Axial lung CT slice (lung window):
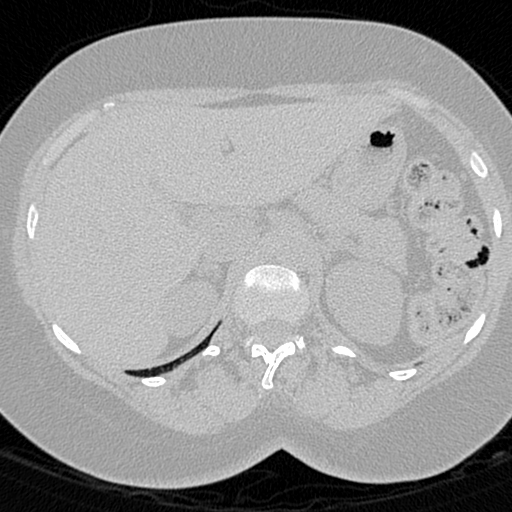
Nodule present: no